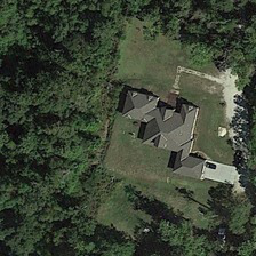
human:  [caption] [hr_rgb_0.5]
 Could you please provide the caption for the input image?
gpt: Grey house architecture on the ground.

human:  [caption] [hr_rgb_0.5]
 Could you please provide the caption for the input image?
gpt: a grey residential building on the ground distribution.

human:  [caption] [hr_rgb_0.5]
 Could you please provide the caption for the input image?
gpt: Ground distribution of a gray residential building.

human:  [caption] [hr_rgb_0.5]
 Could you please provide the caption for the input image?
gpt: residential buildings is of trees .

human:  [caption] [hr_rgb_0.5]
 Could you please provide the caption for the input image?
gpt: a grey residential building on the ground distribution.